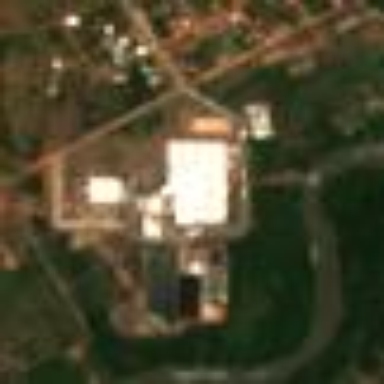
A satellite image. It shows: Industrial area consisting of slaughterhouse.